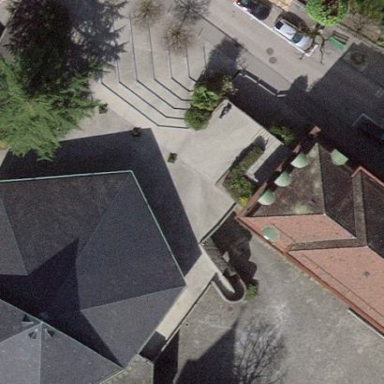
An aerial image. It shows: Church which is place of worship.